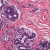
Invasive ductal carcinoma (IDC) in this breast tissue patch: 0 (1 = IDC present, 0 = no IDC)